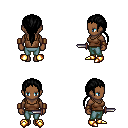
a pixel art fantasy rpg character, female body template, human, dark skin, brown pirate shirt, teal pants, black ponytail hairstyle, leather bracers, gold boots, dagger, four views (front, back, left, right), 2x2 character sprite sheet, small pixel art, hard edges, no anti-aliasing